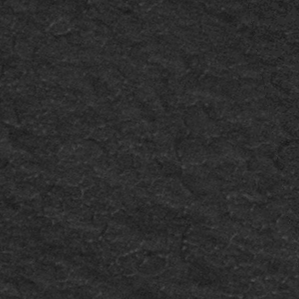
Label: frost